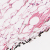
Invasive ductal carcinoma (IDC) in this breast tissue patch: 0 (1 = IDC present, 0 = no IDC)